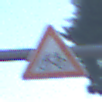
Verkehrszeichen: RadverkehrRechts
Umgebung: Outdoor, Urban
Tageszeit: SunriseSunset
Wetter: PartlyCloudy
Licht: Natural
Jahreszeit: NotSpecified
Kontrast: LowContrast